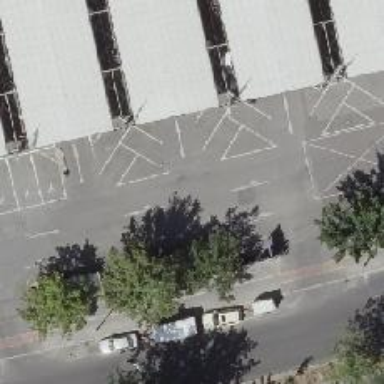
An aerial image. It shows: Parking aisle road leading through building passage tunnel.